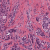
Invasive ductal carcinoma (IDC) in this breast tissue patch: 1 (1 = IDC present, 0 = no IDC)